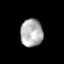
Tissue: skin
Cell type: Epithelial cells
Senescence score: 0.2814
Nuclear area (px): 603
Mean DAPI intensity: 177.297